Question: How can I map my app root 'http://localhost:8080/' to a static 'index.html'?
If I navigate to 'http://localhost:8080/index.html' its works fine.
My app structure is :

My 'config\WebConfig.java' looks like this:
'''
@Configuration
@EnableWebMvc
@ComponentScan
public class WebConfig extends WebMvcConfigurerAdapter {
@Override
public void addResourceHandlers(ResourceHandlerRegistry registry) {
registry.addResourceHandler("/**").addResourceLocations("/");
}
}
'''
I tried to add 'registry.addResourceHandler("/").addResourceLocations("/index.html");' but it fails.
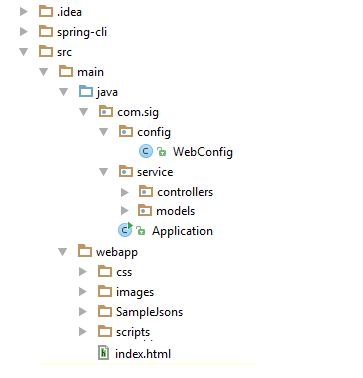
Answer: It would have worked out of the box if you hadn't used '@EnableWebMvc' annotation. When you do that you switch off all the things that Spring Boot does for you in 'WebMvcAutoConfiguration'. You could remove that annotation, or you could add back the view controller that you switched off:
'''
@Override
public void addViewControllers(ViewControllerRegistry registry) {
registry.addViewController("/").setViewName("forward:/index.html");
}
'''